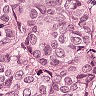
Metastatic tissue present: yes